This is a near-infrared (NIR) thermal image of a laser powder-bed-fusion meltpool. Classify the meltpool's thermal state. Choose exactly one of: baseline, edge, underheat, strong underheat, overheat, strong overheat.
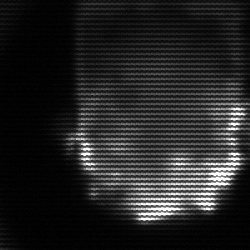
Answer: baseline